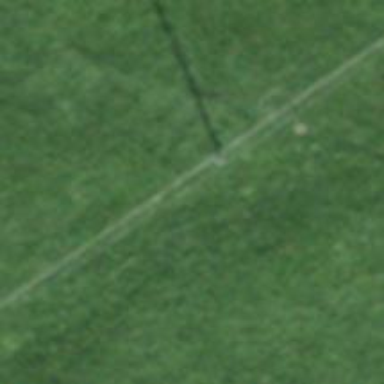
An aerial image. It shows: Power pole.